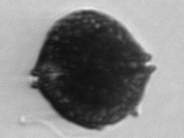
Label: Alexandrium_catenella